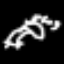
Label: frog